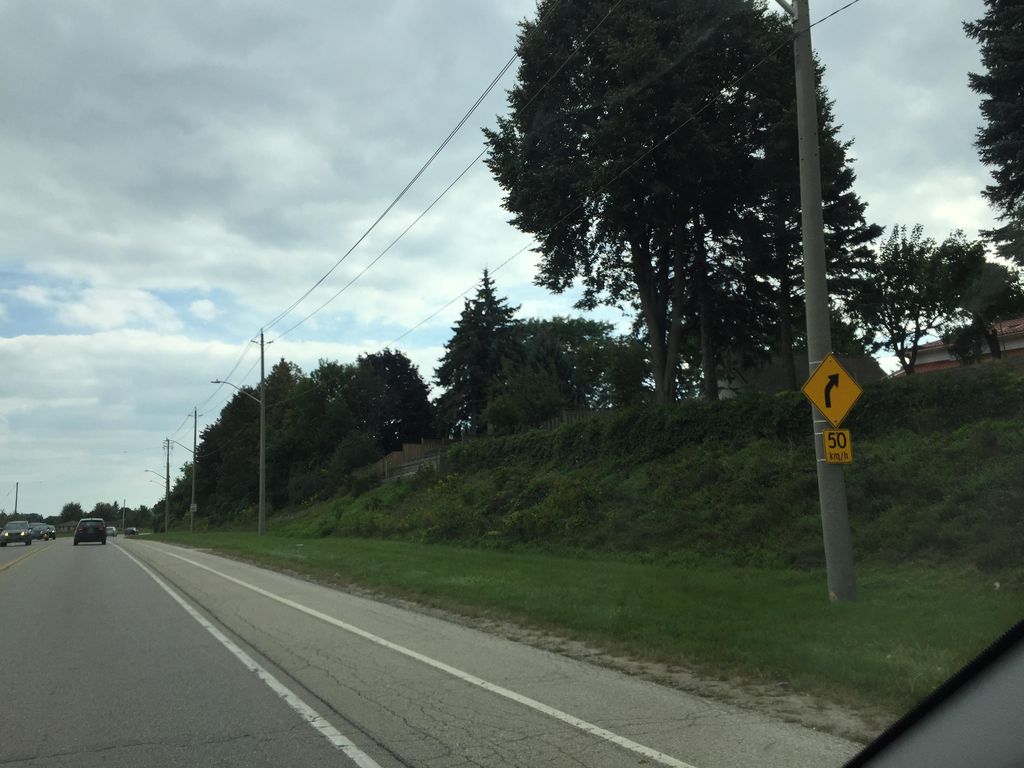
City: kitchener-waterloo